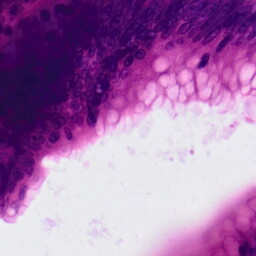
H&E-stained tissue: Colon